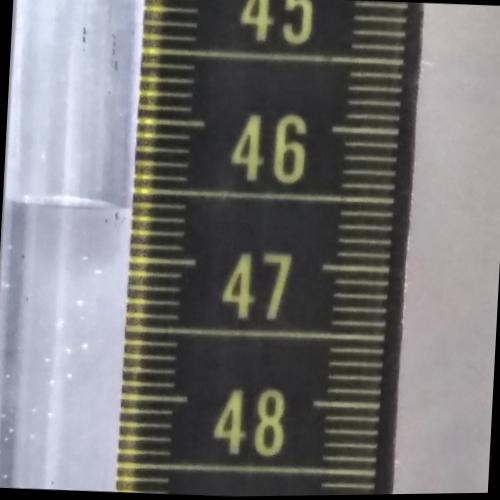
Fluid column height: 46.7 cm